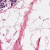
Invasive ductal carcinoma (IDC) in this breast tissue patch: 0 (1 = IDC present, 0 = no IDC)